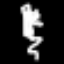
Label: pencil